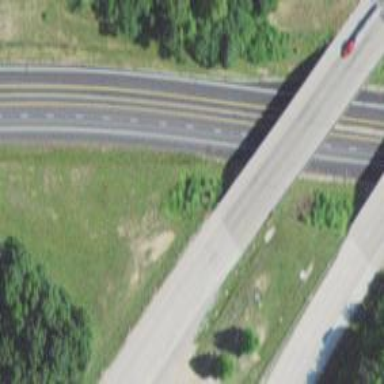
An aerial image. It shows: Bridge over motorway.